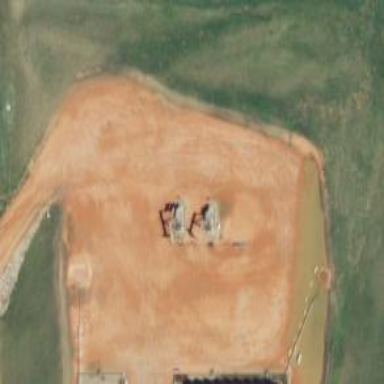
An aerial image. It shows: Petroleum well.